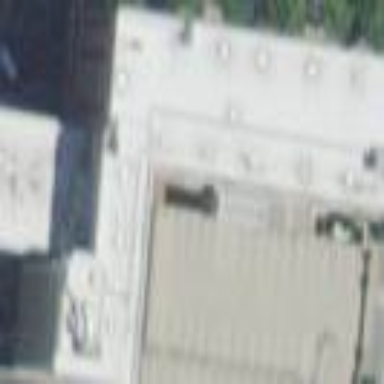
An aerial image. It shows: Hotel building.